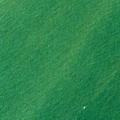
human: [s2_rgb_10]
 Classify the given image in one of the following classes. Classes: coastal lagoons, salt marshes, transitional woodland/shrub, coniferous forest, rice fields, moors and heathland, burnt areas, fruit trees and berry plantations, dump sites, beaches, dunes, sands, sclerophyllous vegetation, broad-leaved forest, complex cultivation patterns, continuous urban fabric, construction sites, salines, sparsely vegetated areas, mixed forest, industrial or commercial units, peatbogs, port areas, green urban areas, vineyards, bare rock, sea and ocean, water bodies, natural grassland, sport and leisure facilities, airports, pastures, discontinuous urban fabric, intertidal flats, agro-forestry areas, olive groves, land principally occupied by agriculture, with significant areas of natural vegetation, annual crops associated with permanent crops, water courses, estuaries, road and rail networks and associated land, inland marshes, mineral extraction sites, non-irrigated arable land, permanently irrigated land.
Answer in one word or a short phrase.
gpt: sea and ocean